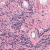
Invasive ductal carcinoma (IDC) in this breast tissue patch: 0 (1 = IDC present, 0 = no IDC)